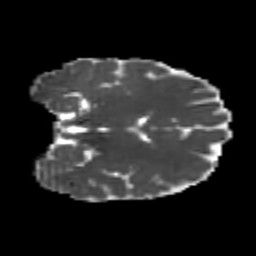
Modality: MD
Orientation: coronal
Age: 22
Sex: female
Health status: healthy
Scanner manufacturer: philips
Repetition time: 7.384 s
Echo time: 0.08599 s